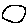
Label: circle